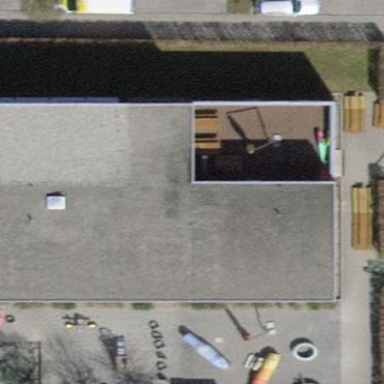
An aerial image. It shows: Kindergarten building.